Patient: sex M, age 62
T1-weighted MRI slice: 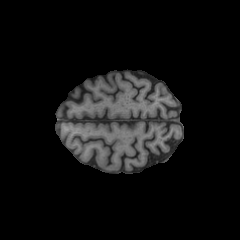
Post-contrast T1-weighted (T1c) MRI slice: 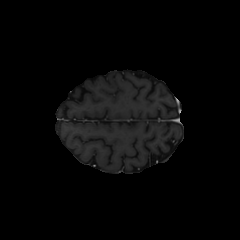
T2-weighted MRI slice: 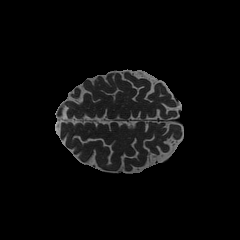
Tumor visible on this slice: no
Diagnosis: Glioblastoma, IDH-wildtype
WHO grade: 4